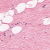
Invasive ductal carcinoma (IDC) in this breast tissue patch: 0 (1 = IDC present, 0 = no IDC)